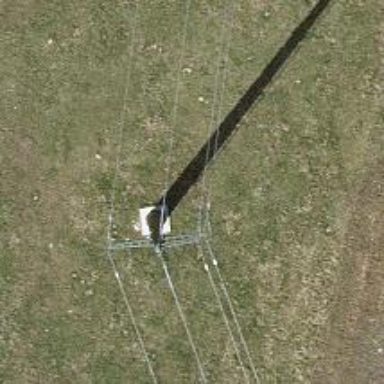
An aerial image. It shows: Power tower.